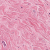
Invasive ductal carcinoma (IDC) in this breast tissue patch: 0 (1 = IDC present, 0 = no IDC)